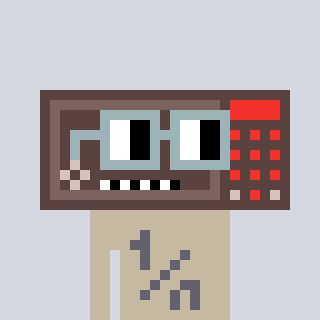
a pixel art character with square dark gray glasses, a wallsafe-shaped head and a bege-colored body on a cool background